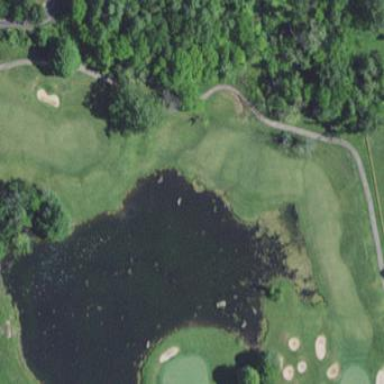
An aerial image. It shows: Scenic golf fairway.